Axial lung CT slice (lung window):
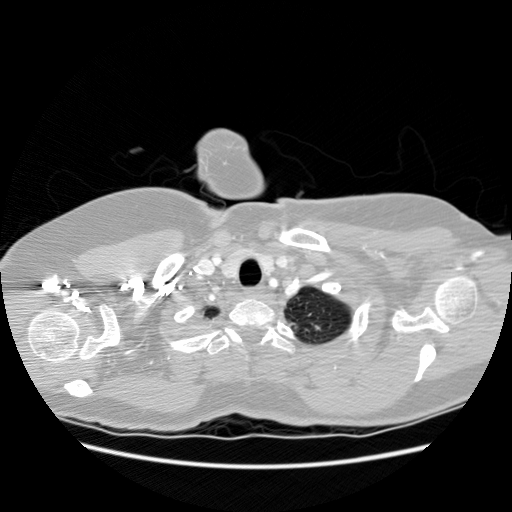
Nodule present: no